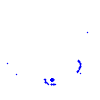
Particle: proton